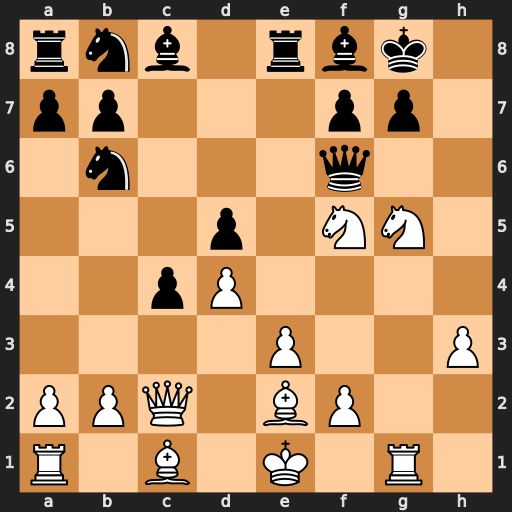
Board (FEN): rnb1rbk1/pp3pp1/1n3q2/3p1NN1/2pP4/4P2P/PPQ1BP2/R1B1K1R1
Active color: w
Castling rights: Q
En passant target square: -
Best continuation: Ne7+ Bxe7 Qh7+ Kf8 Qh8#